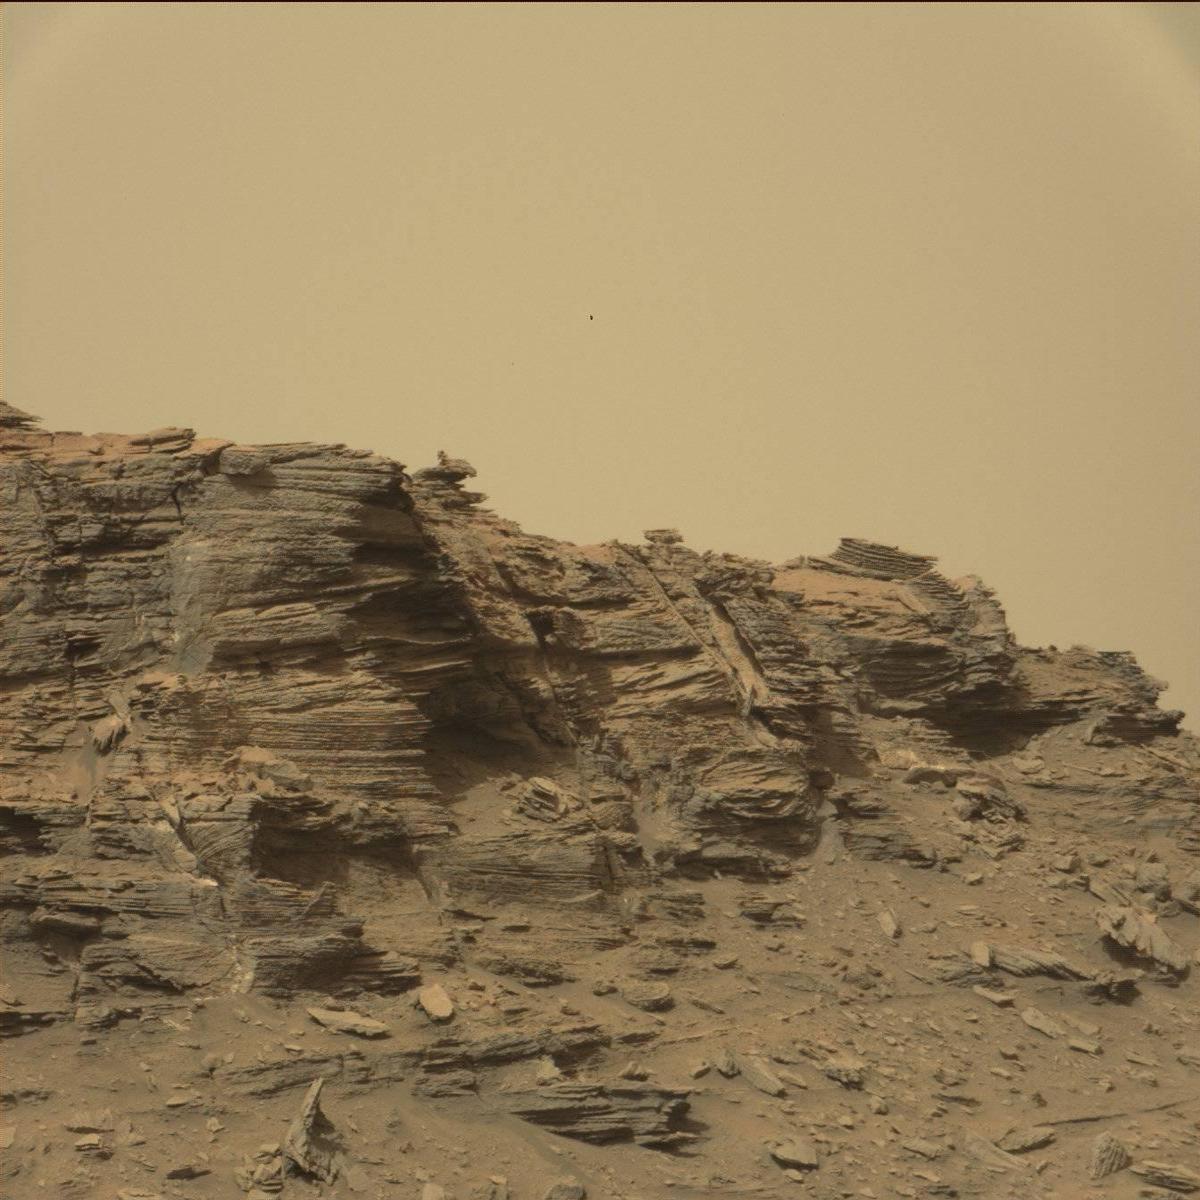
Terrain classes present: Bedrock, Sand / Soil, Sky